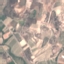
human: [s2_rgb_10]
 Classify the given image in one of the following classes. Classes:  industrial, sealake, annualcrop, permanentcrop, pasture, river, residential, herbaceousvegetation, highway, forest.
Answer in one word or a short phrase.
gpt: PermanentCrop